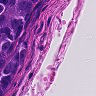
Metastatic tissue present: no